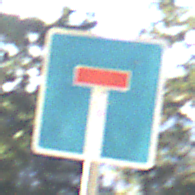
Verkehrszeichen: Sackgasse
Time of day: MorningAfternoon
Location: Outdoor (Nature)
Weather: Clear
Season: Winter
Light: Natural